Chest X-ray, PA view. Patient: 69 years old, sex M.
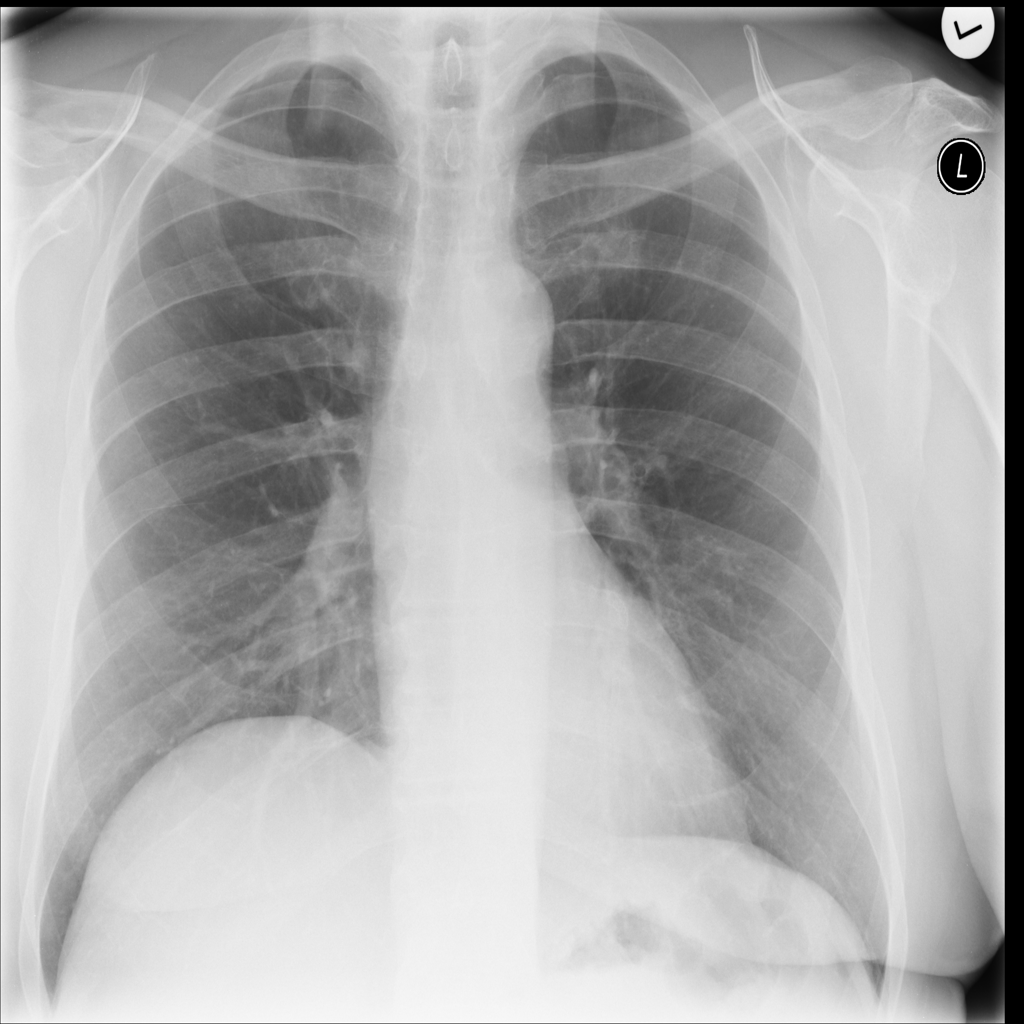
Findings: No Finding